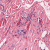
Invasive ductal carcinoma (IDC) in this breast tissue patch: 0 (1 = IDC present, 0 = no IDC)